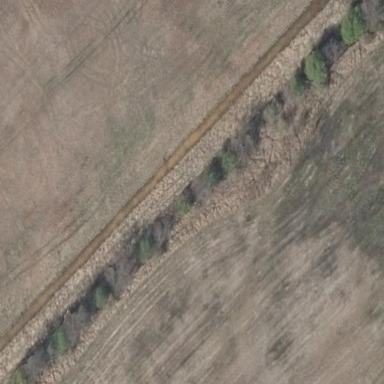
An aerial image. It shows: Ditch filled with water.